Question: Upon every start-up of VS2012 in a freshly-installed Windows 8 computer, I get a series of Program Incompatibility Assistant warnings. I'd suppressed the majority of them, so can't get all the details of all the "modules," etc., that are warning as incompatible.
If someone knows where to tick / un-tick that option to restore all warnings, I'll be happy to give the full list.
The remaining image is the one I hadn't set to suppress, as a reminder that there's some compatibility issue right now. See example below:

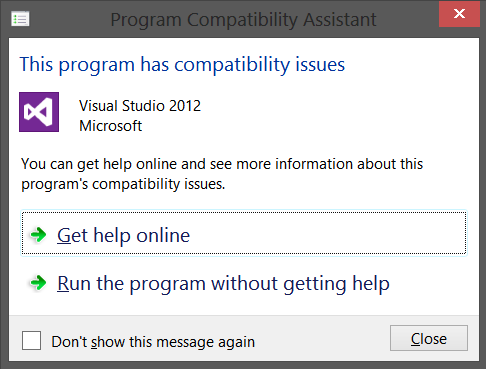
Answer: You have to install latest Update 4 for Visual studio 2012.
From Visual Studio menu Tools - Extensions & Updates; In the window click Updates & Install Update 4.
Rather than this You can use the fallowing link & install Update 4
<URL> ]